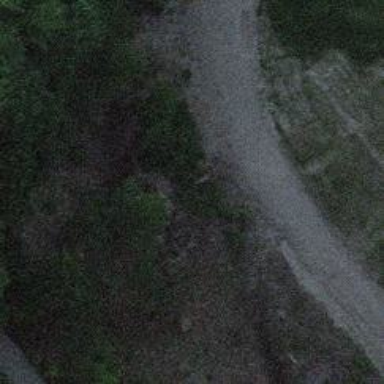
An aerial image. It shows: Compacted track road with grade1 tracktype.